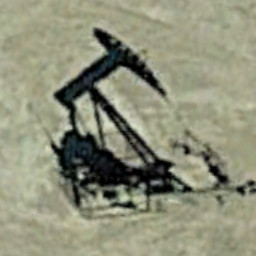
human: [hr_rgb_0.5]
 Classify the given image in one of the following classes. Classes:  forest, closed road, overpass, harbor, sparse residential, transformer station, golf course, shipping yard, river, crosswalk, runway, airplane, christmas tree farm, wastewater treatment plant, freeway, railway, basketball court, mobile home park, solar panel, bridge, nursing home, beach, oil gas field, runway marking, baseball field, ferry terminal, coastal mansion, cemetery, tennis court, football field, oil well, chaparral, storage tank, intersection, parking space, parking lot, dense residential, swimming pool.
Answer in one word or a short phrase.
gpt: oil well